Field crop: maize
Growth stage: 2
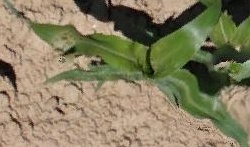
Species: maize